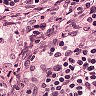
Metastatic tissue present: no